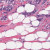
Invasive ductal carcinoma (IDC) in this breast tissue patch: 1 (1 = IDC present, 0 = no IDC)